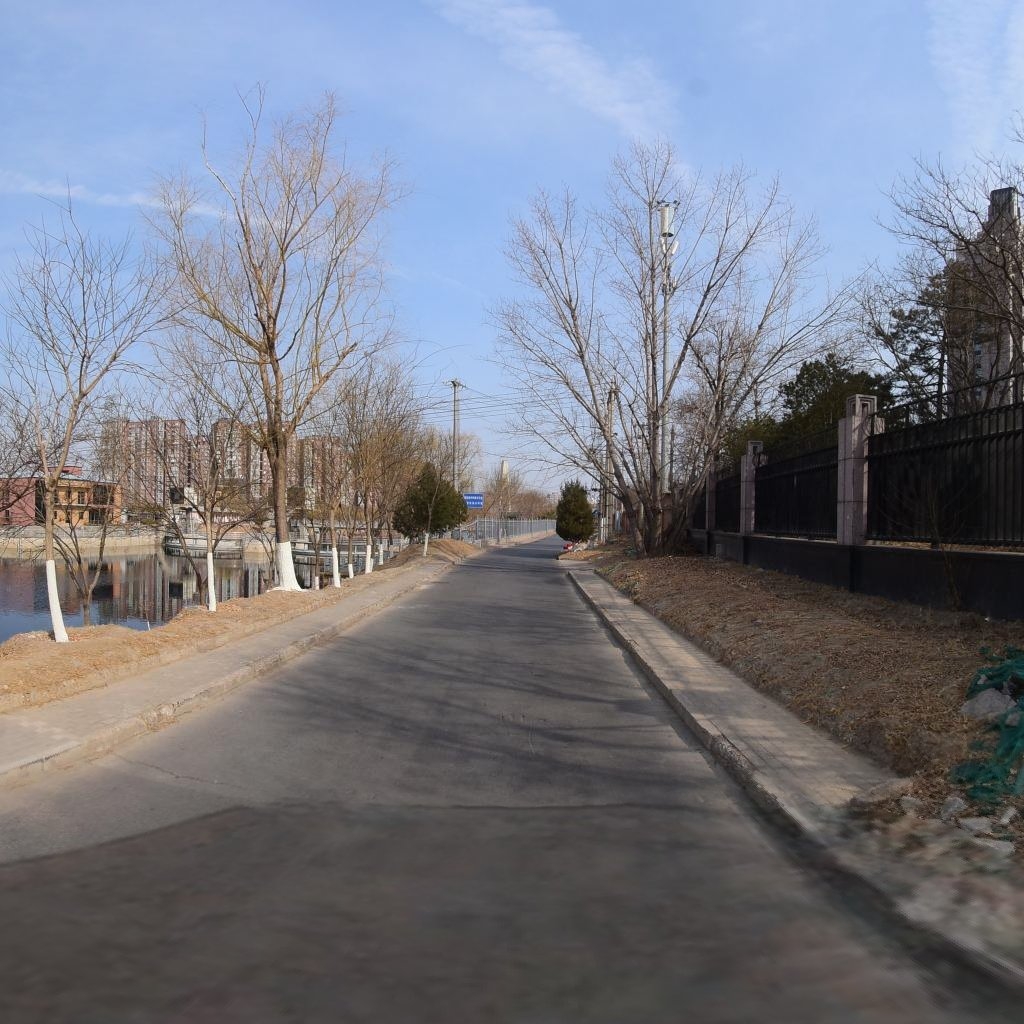
Region: Chaoyang
Road damage annotations: transverse crack